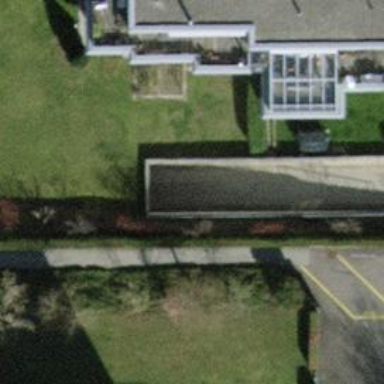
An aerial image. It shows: Parking entrance.